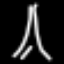
Label: The Eiffel Tower